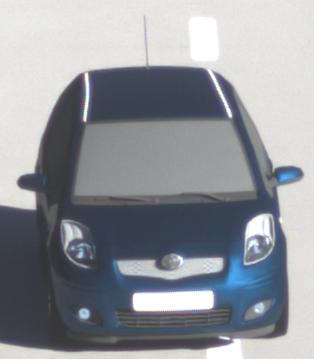
Make: Toyota
Model: Yaris 1.0
Detailed model: Yaris (XP13)
Model produced from: 2011/10
Model produced until: 2014/08
Doors: 3
Color: blue
Road condition: dry road
Daytime: sunrise or sunset
Contrast: medium contrast